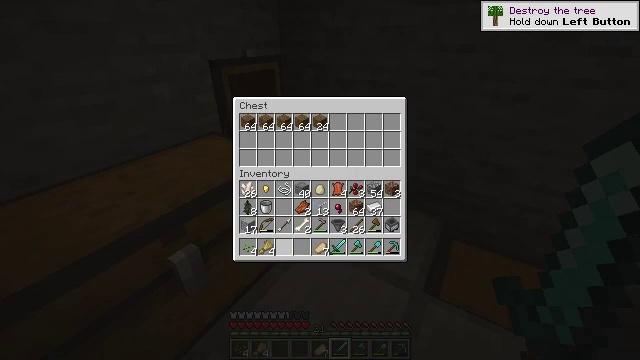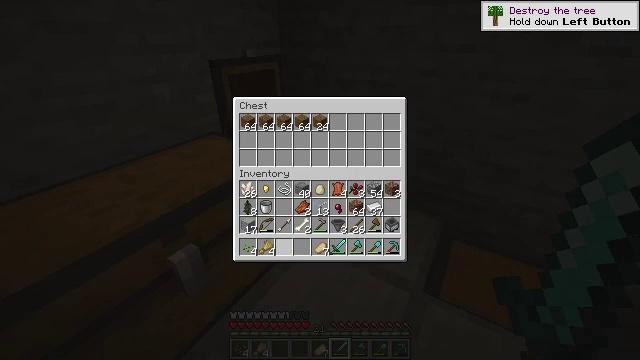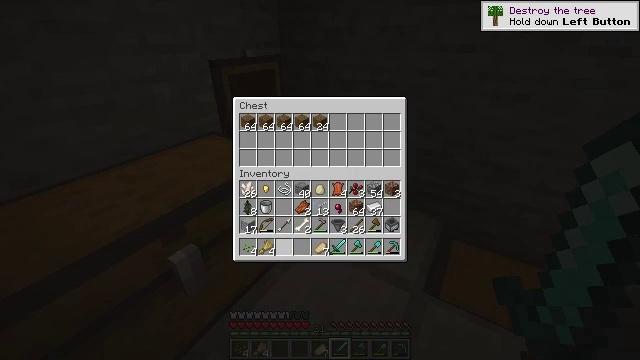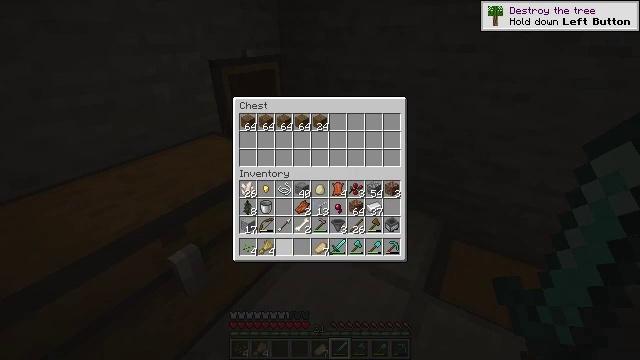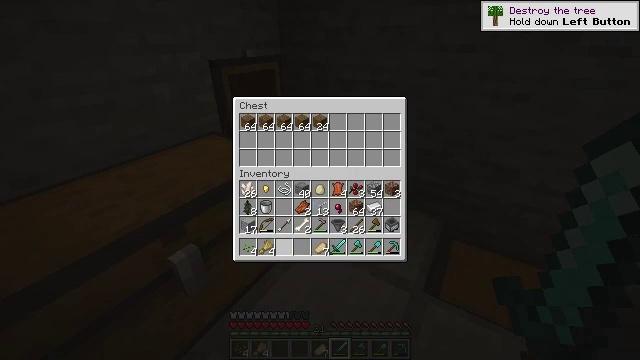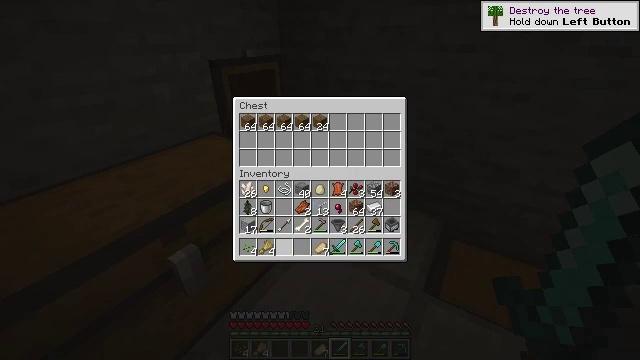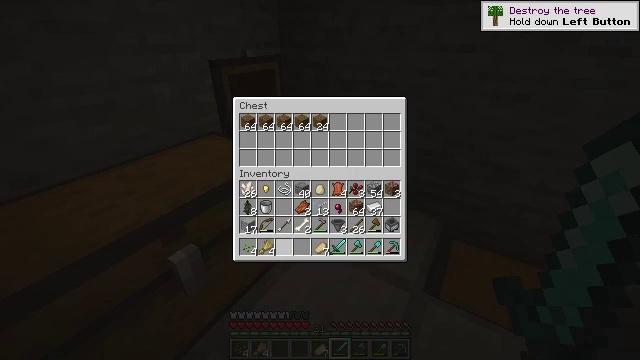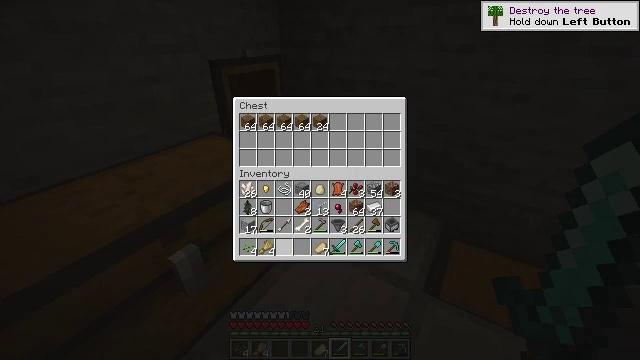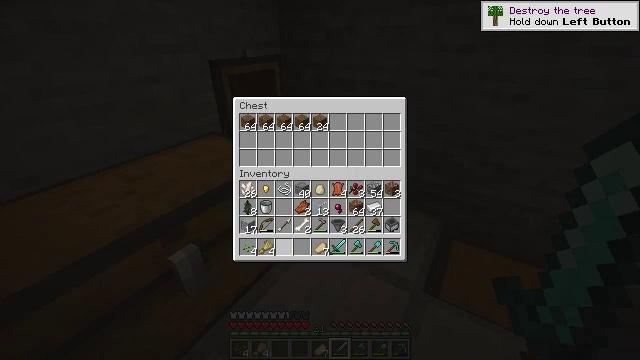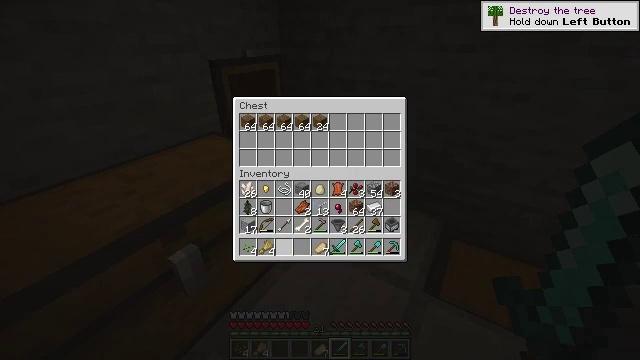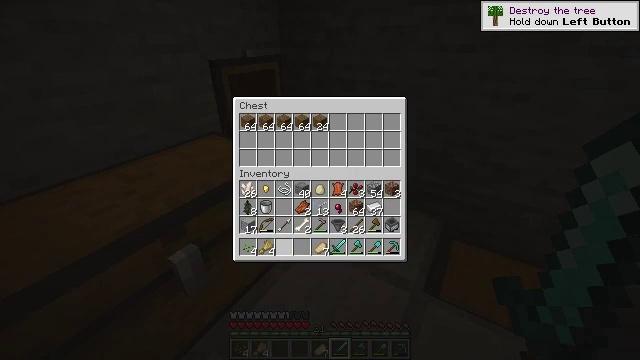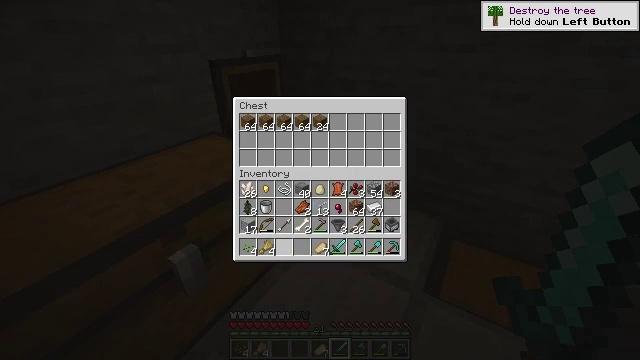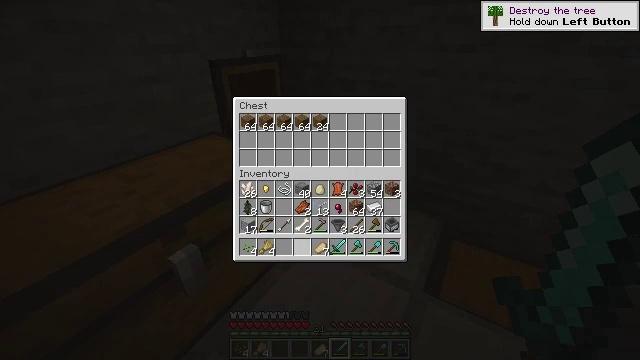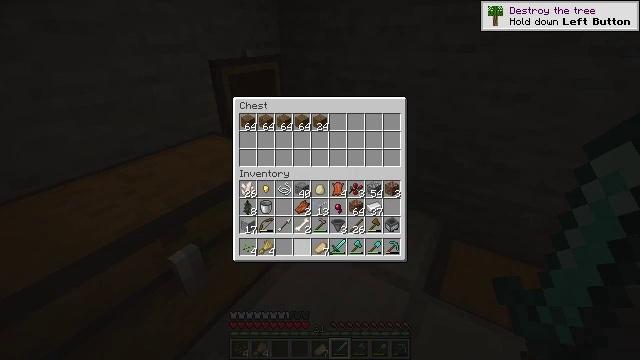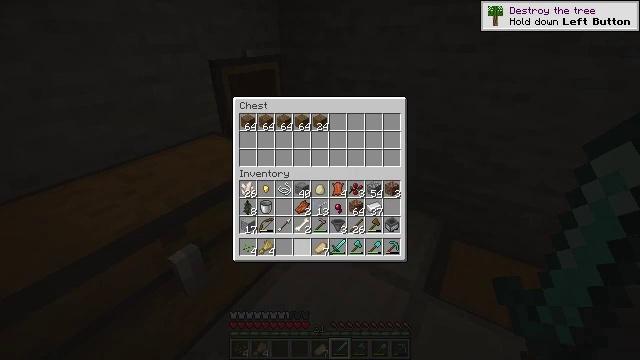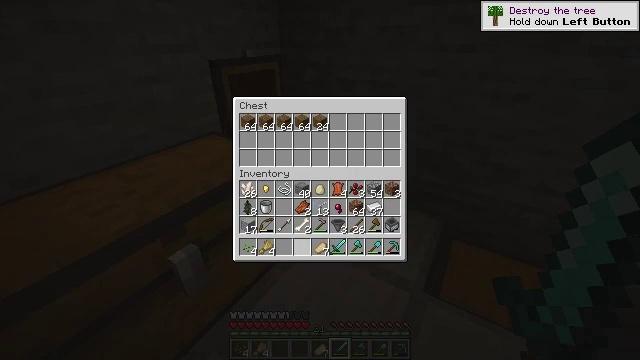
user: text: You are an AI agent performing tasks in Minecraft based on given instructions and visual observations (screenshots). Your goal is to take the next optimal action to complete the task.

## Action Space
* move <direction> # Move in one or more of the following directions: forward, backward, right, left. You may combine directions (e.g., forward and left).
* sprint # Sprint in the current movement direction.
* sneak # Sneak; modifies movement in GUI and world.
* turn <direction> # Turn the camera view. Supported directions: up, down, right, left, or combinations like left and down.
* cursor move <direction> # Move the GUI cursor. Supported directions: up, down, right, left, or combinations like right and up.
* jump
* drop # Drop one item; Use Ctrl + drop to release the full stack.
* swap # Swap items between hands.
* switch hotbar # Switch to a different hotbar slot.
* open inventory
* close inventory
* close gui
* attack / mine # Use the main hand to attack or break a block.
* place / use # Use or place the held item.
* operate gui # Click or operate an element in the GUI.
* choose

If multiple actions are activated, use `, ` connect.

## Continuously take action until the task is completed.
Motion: motion action
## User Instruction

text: Put materials in the crafting grid to craft a dispenser.
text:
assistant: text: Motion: sneak
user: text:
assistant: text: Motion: sneak
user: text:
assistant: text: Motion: sneak
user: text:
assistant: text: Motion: sneak
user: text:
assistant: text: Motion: sneak
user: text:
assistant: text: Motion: sneak
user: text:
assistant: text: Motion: sneak
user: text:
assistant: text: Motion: sneak
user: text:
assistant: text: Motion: sneak
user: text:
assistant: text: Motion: sneak
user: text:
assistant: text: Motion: sneak
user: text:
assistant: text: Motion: sneak
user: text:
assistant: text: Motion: sneak
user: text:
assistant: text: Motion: sneak
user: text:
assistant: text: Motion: no_op
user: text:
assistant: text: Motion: no_op
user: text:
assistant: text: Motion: no_op
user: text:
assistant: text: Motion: no_op
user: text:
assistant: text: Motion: no_op
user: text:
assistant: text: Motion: no_op
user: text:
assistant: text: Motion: no_op
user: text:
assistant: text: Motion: no_op
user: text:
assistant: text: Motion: no_op
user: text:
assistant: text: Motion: no_op
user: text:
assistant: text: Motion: no_op
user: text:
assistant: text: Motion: no_op
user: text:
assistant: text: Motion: no_op
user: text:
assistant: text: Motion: no_op
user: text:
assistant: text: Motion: no_op
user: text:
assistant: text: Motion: no_op